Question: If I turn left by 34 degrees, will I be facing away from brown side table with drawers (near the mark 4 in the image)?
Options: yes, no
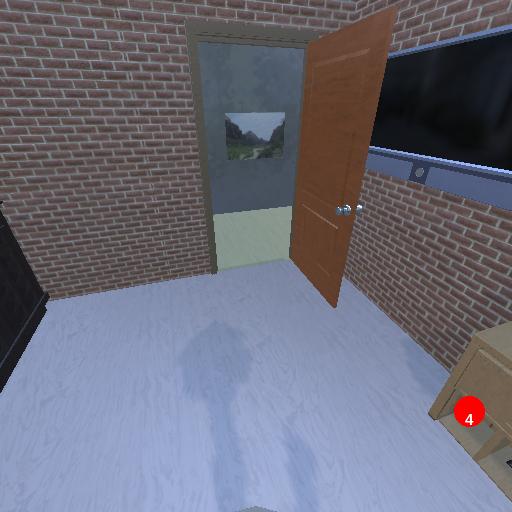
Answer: yes